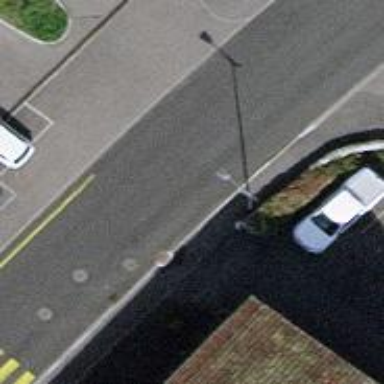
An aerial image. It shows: Left sidewalk along asphalt tertiary road.